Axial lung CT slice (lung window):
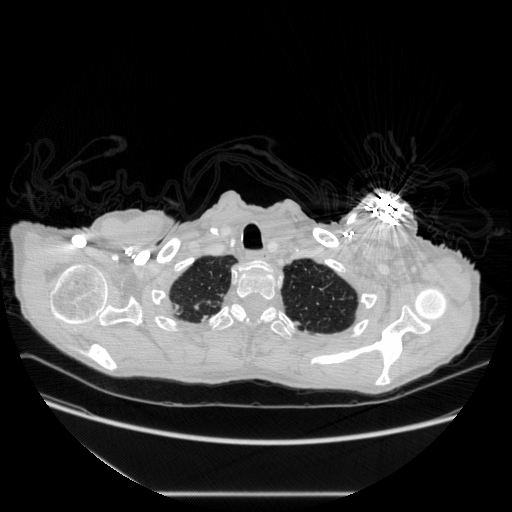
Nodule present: no